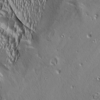
Label: not_dusty